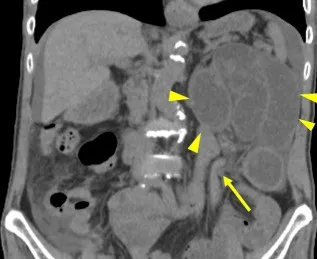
B: Abdominal coronal plain CT. B: Coronal plain CT showed dilated small bowel loops with the beak sign (arrowhead) and the left ureter (arrow).
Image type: radiology (ct)